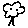
Label: tree